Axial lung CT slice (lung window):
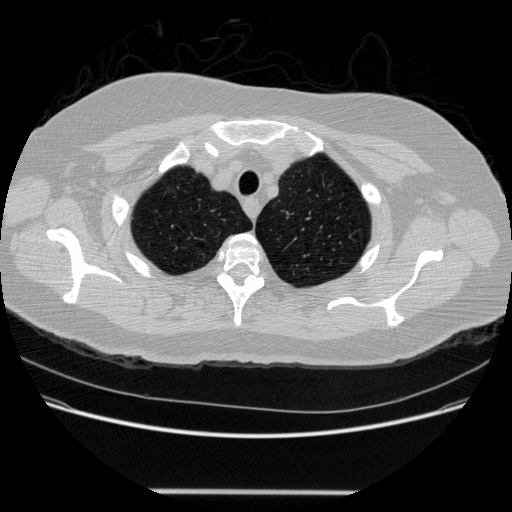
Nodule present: no